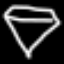
Label: diamond